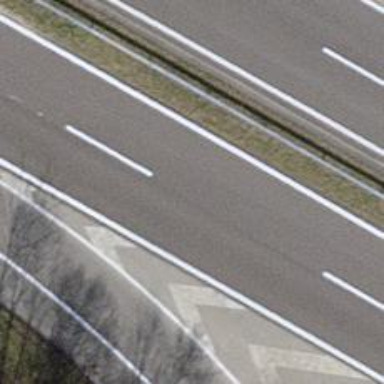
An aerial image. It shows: Asphalt motorway.